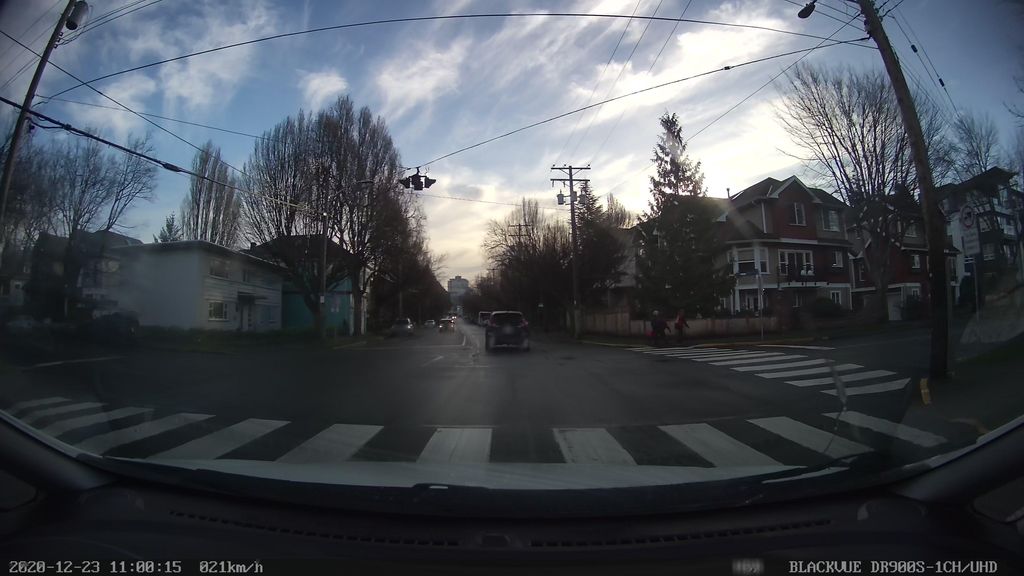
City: victoria